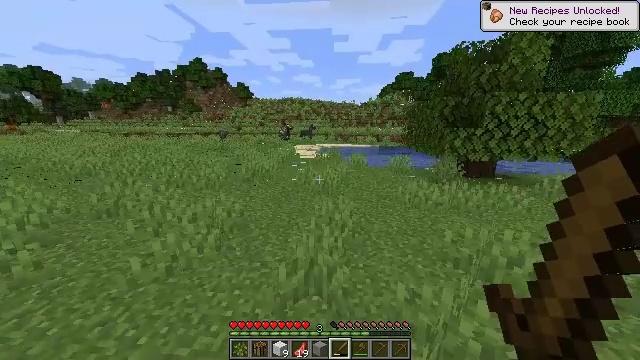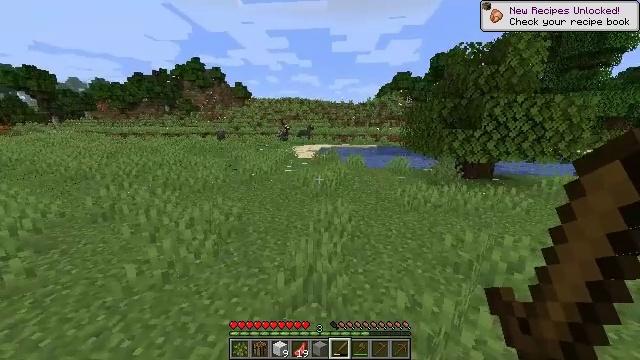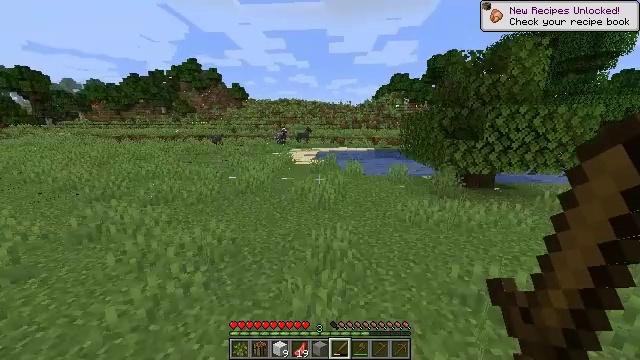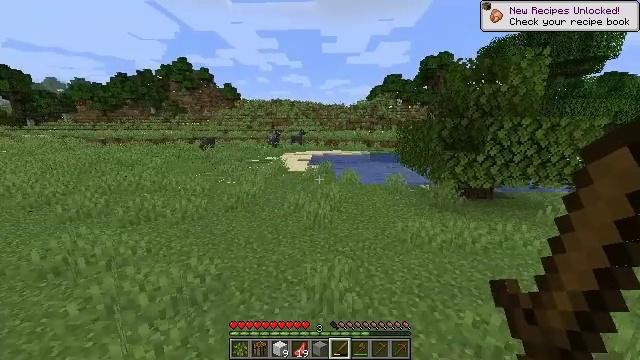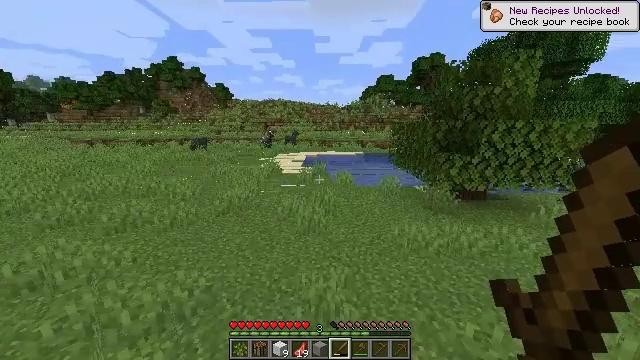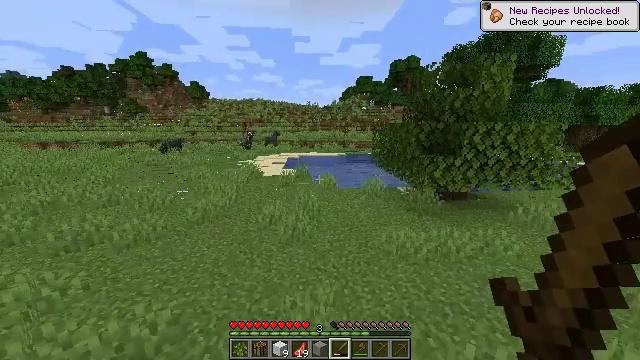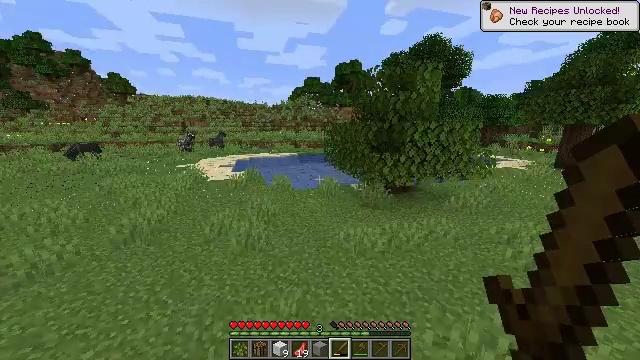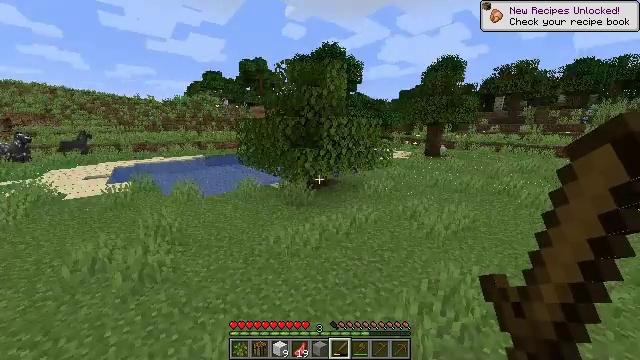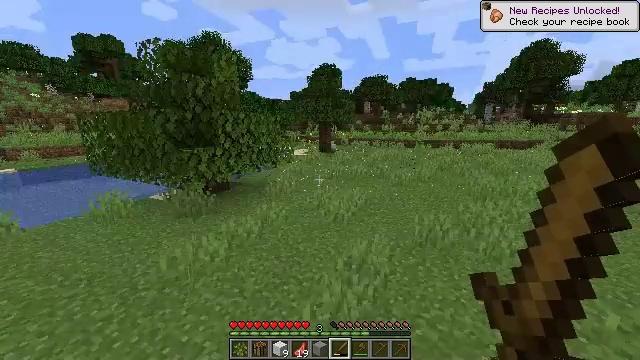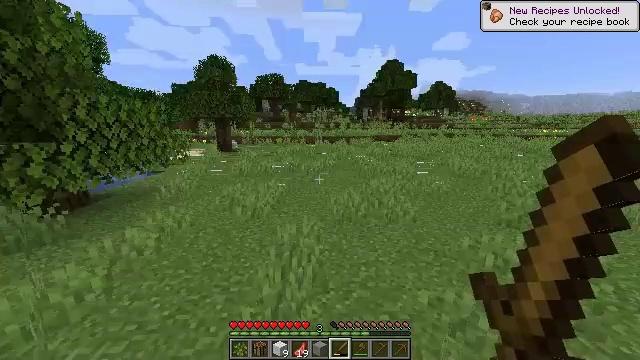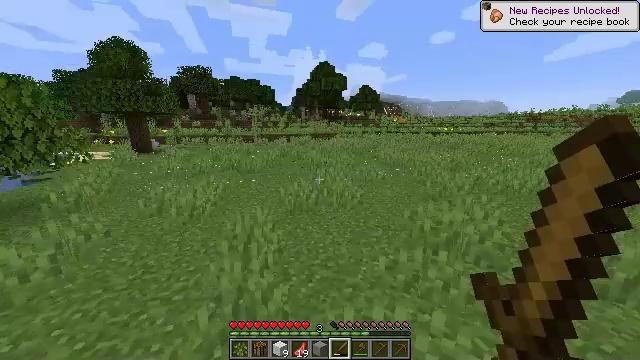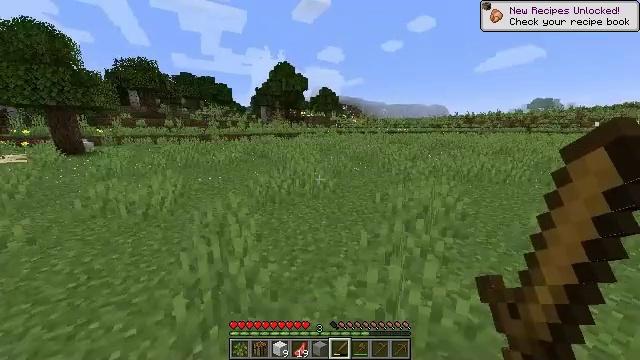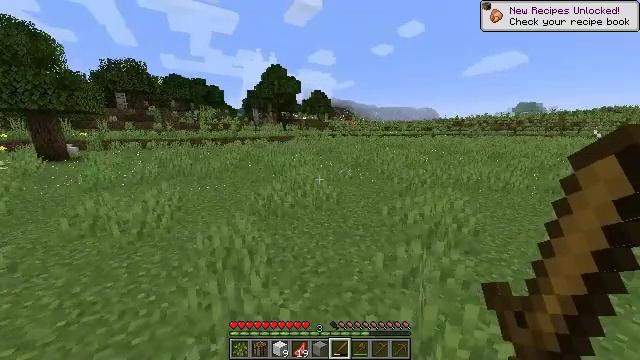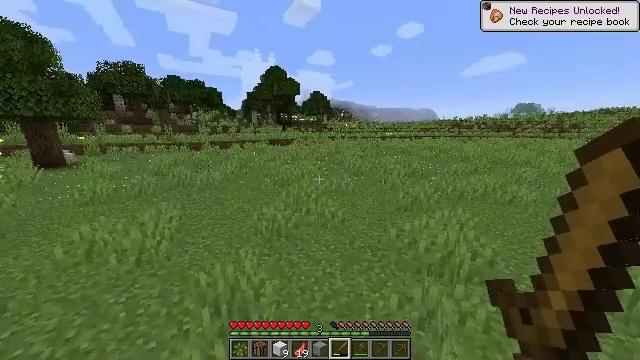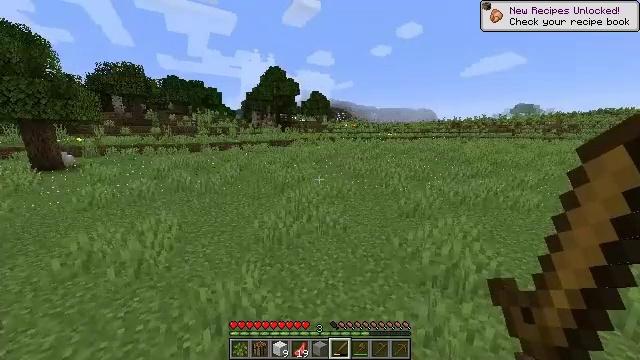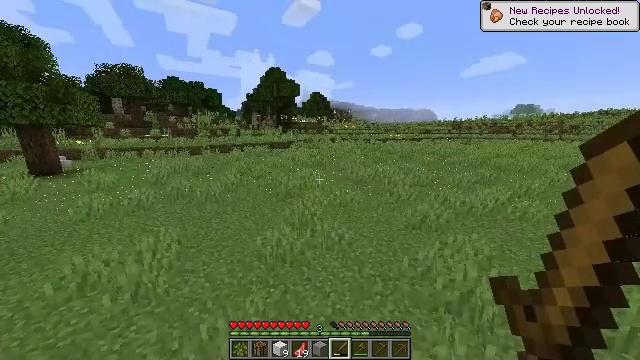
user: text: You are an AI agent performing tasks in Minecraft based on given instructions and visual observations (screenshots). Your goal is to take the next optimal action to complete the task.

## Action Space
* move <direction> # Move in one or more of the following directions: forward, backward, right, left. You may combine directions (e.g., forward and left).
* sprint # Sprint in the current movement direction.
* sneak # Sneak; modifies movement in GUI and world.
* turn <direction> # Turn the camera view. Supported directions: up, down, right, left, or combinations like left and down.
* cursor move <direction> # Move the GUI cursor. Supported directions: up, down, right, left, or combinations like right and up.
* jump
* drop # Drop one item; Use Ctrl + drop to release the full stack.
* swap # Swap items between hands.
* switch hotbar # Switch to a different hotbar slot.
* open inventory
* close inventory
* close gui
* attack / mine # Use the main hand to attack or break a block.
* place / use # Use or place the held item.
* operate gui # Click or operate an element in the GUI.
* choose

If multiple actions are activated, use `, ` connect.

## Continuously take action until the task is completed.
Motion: motion action
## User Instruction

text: Kill mobs.
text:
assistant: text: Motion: move forward, jump
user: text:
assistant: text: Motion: move forward, jump
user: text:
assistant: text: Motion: move forward, turn right, jump
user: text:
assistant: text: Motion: move forward, turn right, jump
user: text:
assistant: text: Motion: move forward, turn right, jump
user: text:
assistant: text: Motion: move forward, turn right, jump
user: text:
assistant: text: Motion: move forward, turn right, jump
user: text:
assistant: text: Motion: move forward, turn right, jump
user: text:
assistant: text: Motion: move forward, turn right, jump
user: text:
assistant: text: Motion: move forward, turn right, jump
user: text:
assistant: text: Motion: move forward, sprint, turn right, jump
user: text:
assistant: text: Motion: move forward, sprint, turn right, jump
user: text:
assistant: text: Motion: move forward, sprint, jump
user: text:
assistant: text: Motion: move forward, sprint, jump
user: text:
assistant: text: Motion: move forward, sprint, jump
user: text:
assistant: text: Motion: move forward, sprint, jump
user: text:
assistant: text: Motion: move forward, jump
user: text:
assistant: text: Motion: move forward, jump
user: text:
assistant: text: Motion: move forward, jump
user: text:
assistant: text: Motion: move forward, jump
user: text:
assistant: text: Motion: move forward, jump
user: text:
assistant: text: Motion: move forward, jump
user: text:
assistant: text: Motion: move forward, jump
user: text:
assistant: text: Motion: move forward, sprint, turn left, jump
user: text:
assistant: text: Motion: move forward, sprint, turn left and down, jump
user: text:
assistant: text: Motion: move forward, sprint, turn left and down, jump
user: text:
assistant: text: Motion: move forward, sprint, turn left, jump
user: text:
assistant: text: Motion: move forward, turn left, jump
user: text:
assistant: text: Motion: move forward, turn left, jump
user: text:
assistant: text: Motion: move forward, turn left, jump